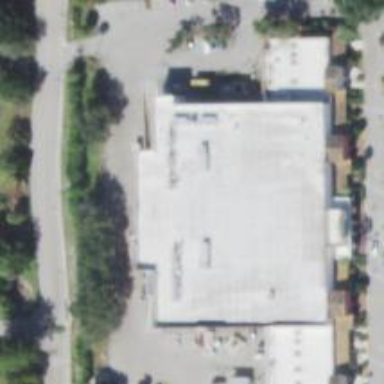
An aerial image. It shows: Supermarket.